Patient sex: M
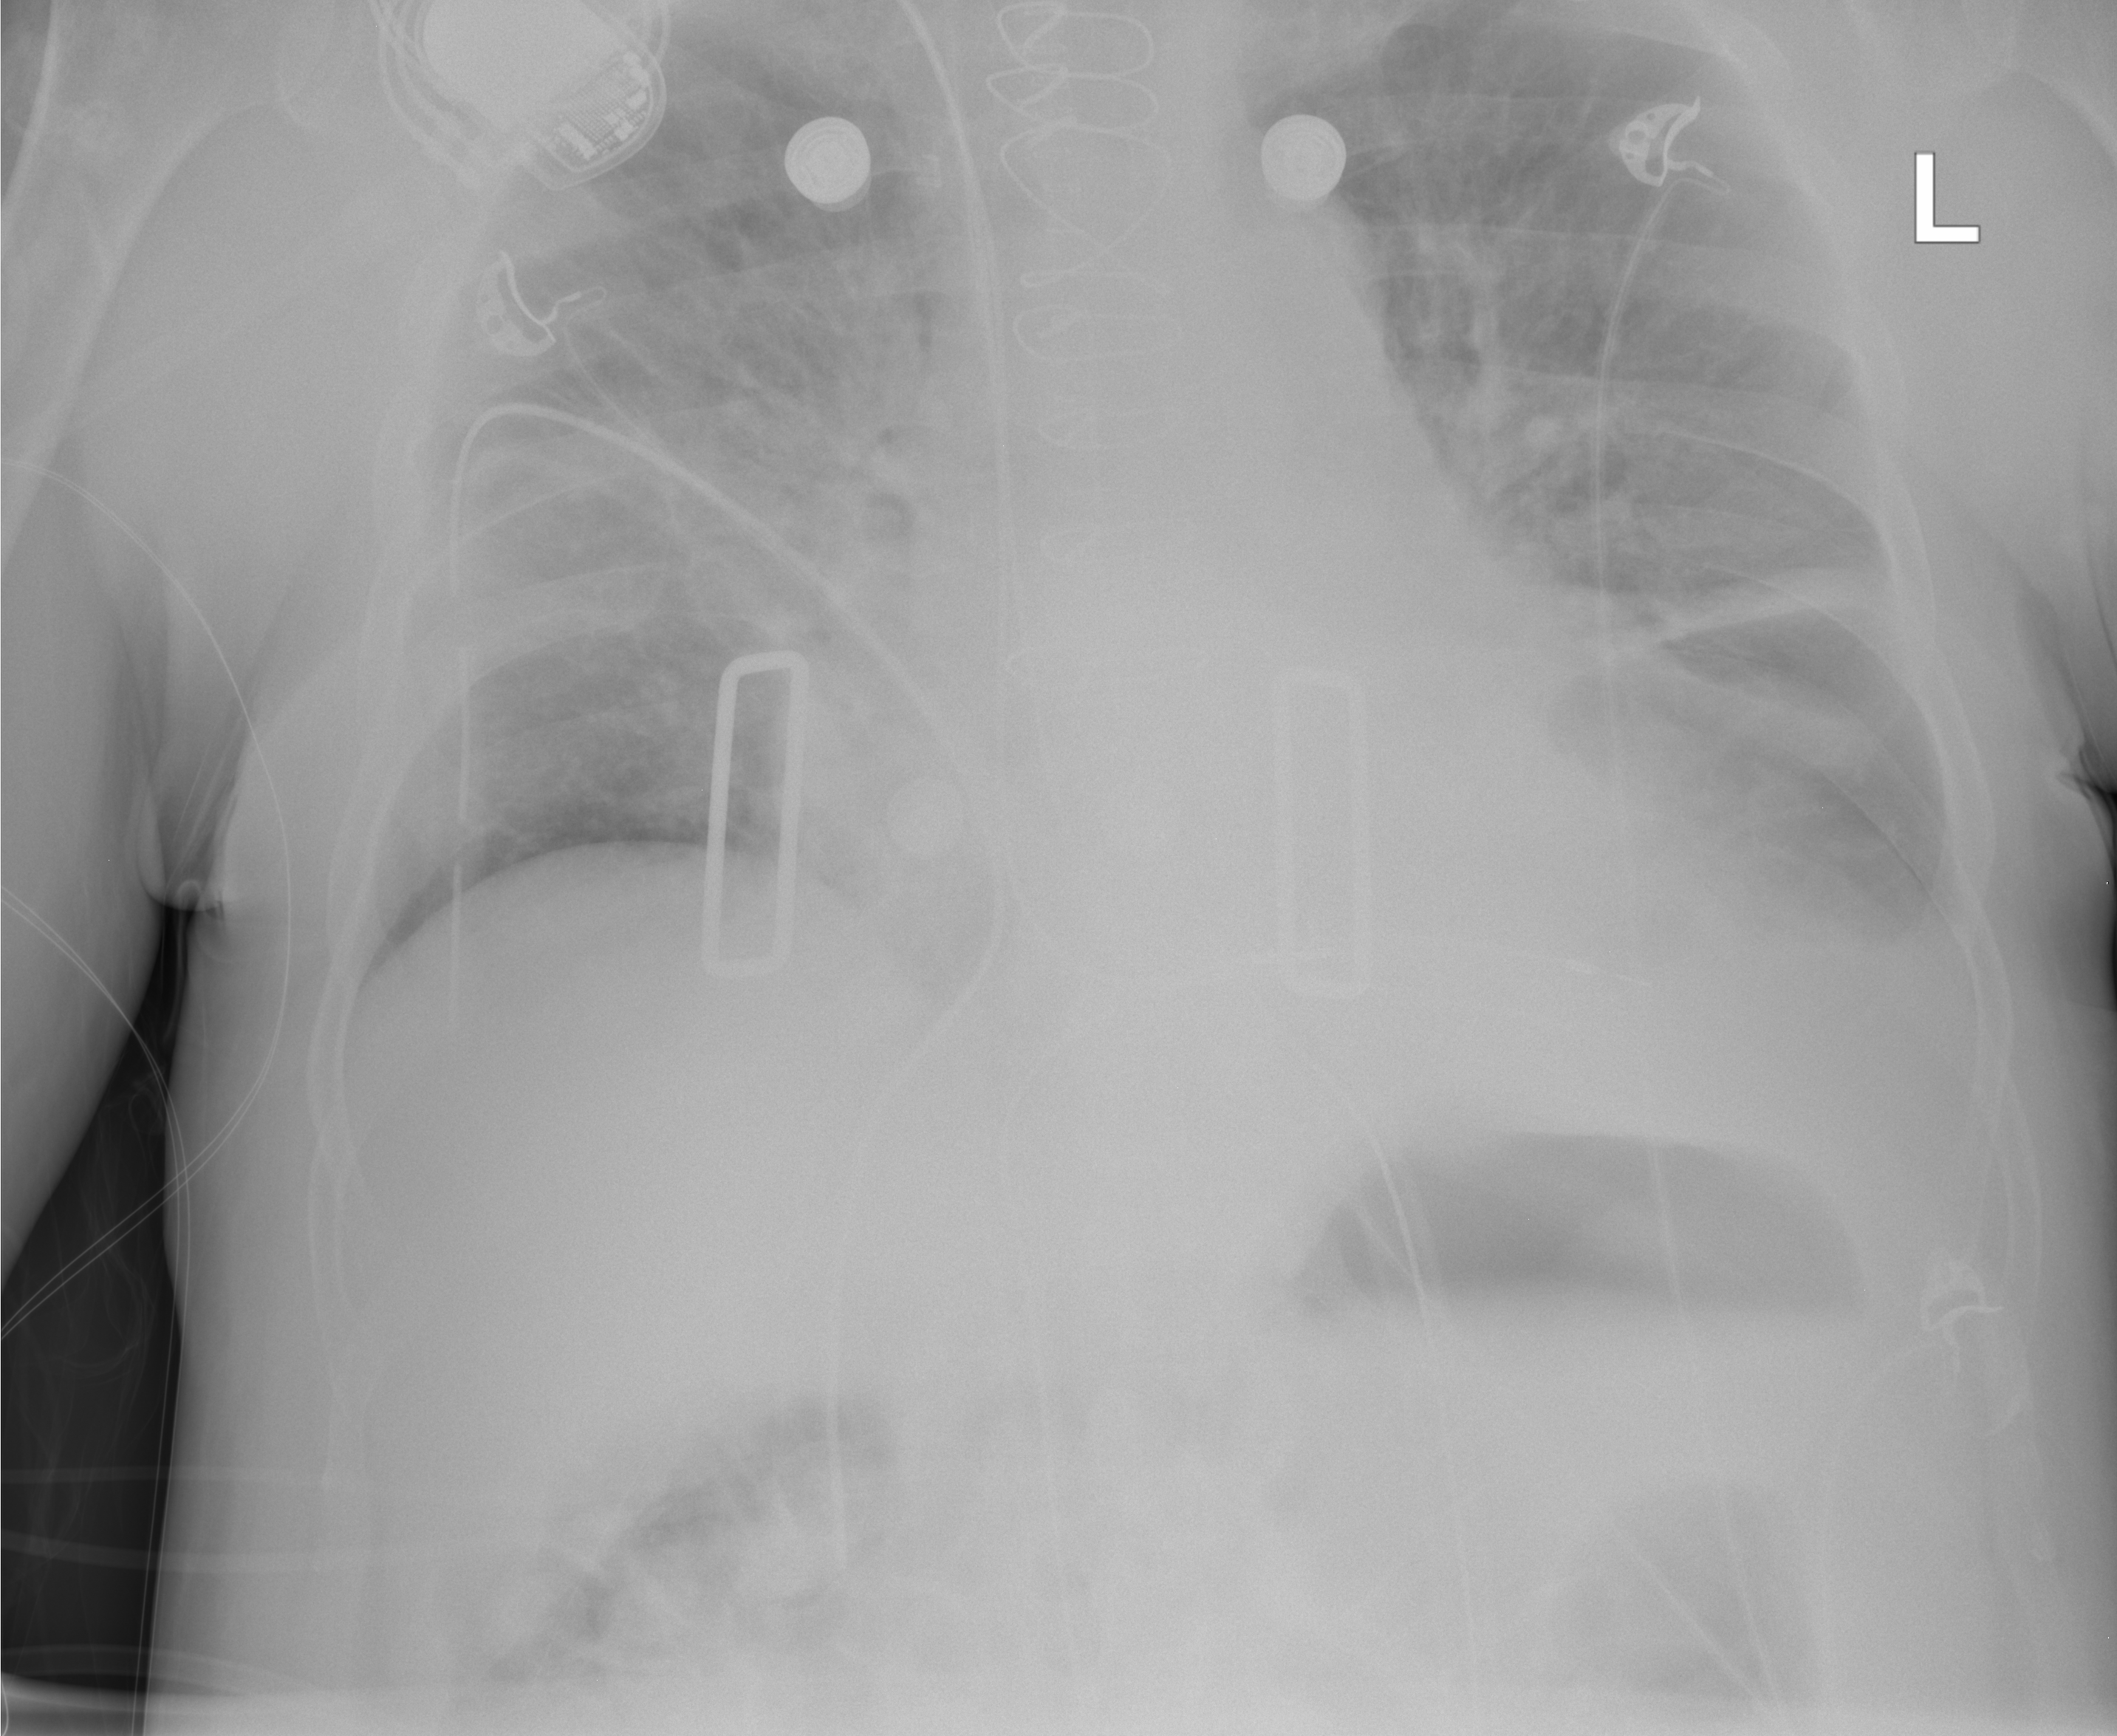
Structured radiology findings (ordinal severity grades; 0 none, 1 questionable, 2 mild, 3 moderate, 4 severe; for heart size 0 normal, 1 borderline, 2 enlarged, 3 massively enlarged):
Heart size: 1
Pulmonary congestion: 0
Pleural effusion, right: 0
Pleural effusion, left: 2
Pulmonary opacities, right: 2
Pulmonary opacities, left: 0
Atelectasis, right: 2
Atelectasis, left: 3